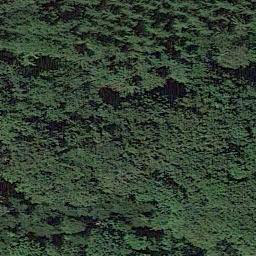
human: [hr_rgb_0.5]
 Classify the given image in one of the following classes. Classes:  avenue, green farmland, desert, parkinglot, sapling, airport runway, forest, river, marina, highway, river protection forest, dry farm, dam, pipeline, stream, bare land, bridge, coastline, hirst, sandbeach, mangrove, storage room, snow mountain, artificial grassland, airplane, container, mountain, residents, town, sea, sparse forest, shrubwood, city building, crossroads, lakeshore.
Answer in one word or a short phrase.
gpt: forest